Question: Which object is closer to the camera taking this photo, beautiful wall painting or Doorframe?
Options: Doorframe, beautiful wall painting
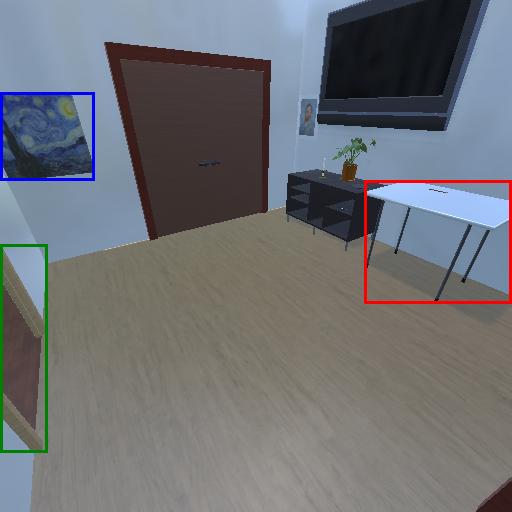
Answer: Doorframe